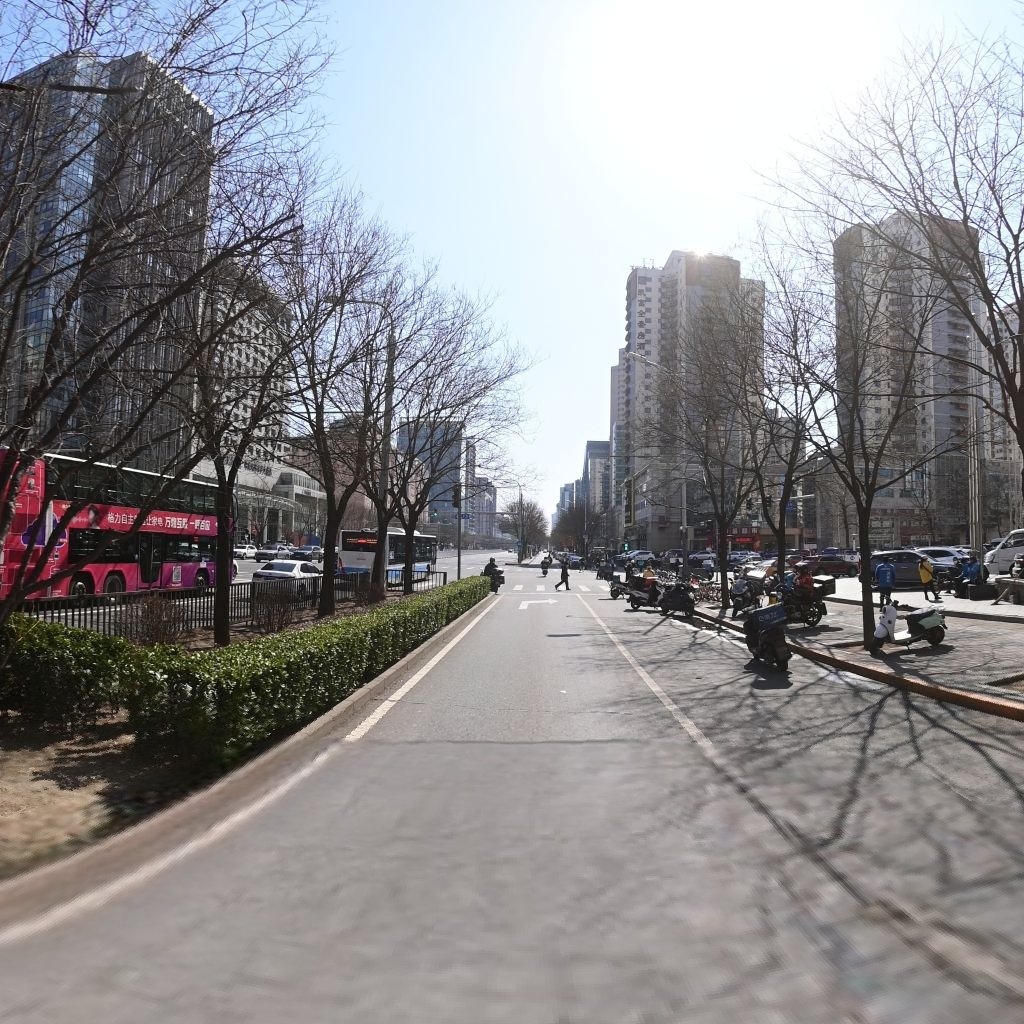
Region: Chaoyang
Road damage annotations: transverse crack